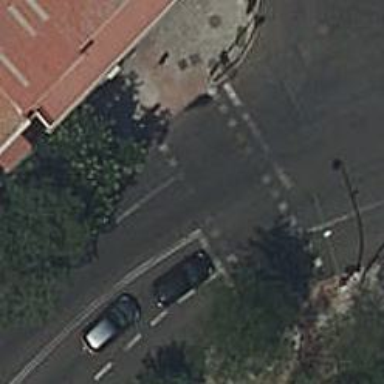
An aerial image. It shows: Road with traffic signals at crossing.